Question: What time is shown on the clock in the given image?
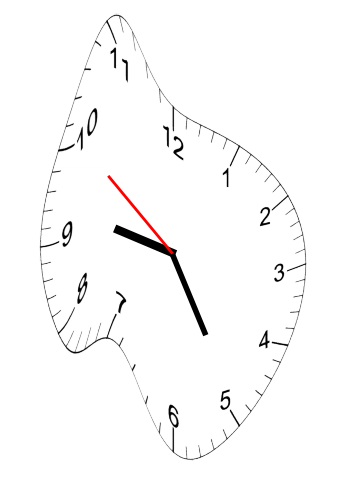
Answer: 09:24:51